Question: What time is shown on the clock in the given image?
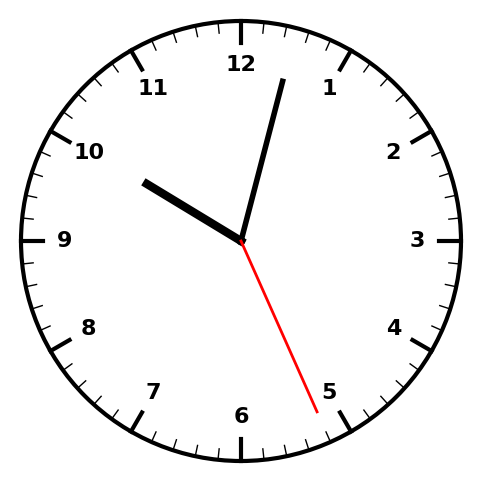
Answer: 10:02:26